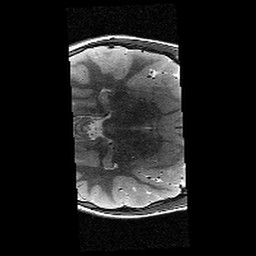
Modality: T2w
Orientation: axial
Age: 11
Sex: female
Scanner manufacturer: siemens
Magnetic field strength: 3 T
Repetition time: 9.23 s
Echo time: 0.067 s